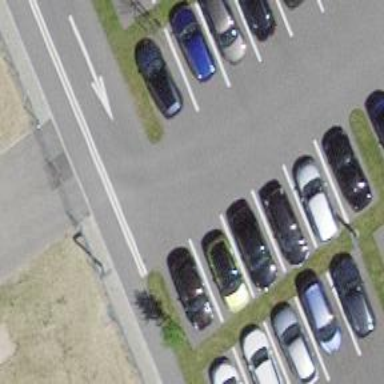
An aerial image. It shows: Asphalt parking aisle road for service vehicles.